Question: I'm working with Google App Engine using python and 'OAuth2.0' (Google Accounts, not Google+) as log in medium into my application, and it has been fine for the last half year and working good, now there a message that gets displayed every time I run my application that looks like this:

Why does this keep on promoting every time I load my application? And second of all, why is it saying I connected this app with Google+ ( I don't even have one) when I did not, the decorator used is 'OAuth2Decorator'. Hope someone can help.
I was asked for the code example and here the whole javascript auth2.0 flow.
'''
var CLIENT_ID = 'xxxxxxxx.apps.googleusercontent.com';
var SCOPES = 'https://www.googleapis.com/auth/drive.file';
function checkAuth() { gapi.auth.init(load); }
function load() { gapi.client.load('drive', 'v2', auth); }
function auth() {
gapi.auth.authorize(
{'client_id': CLIENT_ID, 'scope': SCOPES, 'immediate': true},
handleAuthResult);
}
function handleClientLoad() {
window.setTimeout(checkAuth, 1);
}
function handleAuthResult(authResult) {
//$('#intro').center().fadeIn('slow');
if (authResult && !authResult.error) {
// Access token has been successfully retrieved, requests can be sent to the API.
} else {
// No access token could be retrieved, show the button to start the authorization flow.
}
}
'''
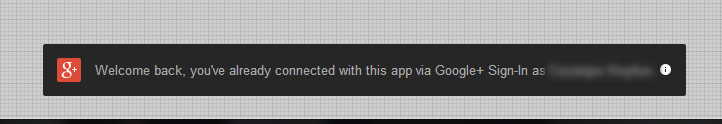
Answer: There was a bug in the code that made this message prompt up. Thank you who ever at Google fixed this.
Should be gone.